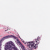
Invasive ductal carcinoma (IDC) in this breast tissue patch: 0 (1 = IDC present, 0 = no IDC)